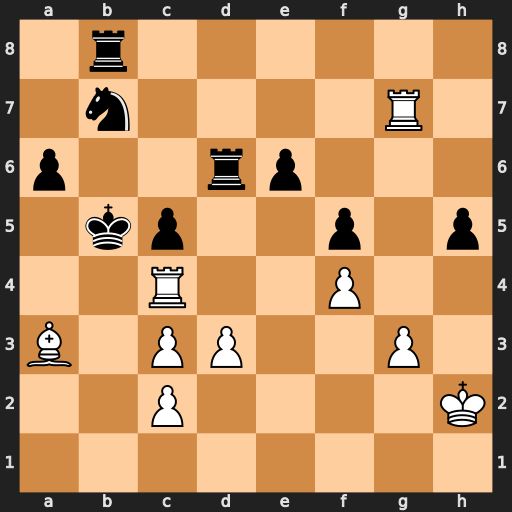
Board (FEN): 1r6/1n4R1/p2rp3/1kp2p1p/2R2P2/B1PP2P1/2P4K/8
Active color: w
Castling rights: -
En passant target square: -
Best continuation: Bxc5 Nxc5 Rb4+ Kc6 Rxb8